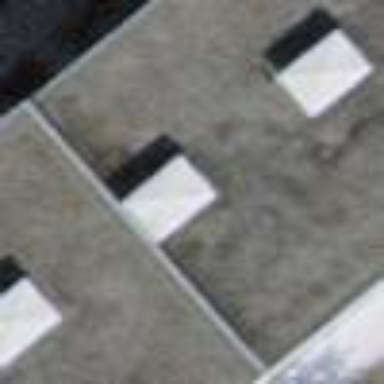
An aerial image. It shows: Terrace building with flat roof.